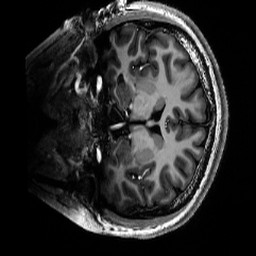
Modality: T1w
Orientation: coronal
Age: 22
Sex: female
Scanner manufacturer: siemens
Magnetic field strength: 6.98 T
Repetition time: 6 s
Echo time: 0.00299 s